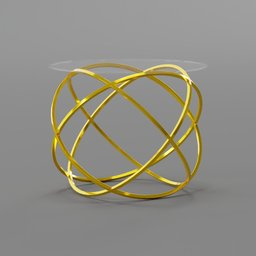
Label: furniture